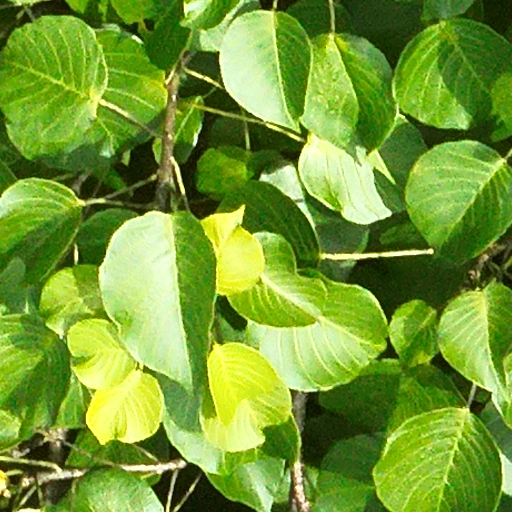
Species: Hura crepitans
GBIF accepted scientific name: Hura crepitans
Crown area (m\u00b2): 233.412